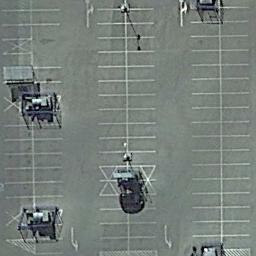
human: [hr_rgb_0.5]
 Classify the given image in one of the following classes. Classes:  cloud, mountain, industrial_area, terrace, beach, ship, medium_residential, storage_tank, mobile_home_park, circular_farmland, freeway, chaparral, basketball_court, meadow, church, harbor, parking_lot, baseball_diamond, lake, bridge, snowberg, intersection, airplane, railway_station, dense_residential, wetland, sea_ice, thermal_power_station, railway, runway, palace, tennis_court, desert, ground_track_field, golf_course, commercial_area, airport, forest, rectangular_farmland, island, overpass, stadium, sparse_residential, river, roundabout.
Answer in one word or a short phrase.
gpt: parking_lot